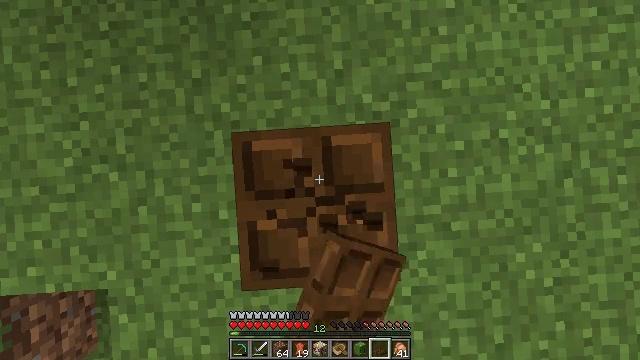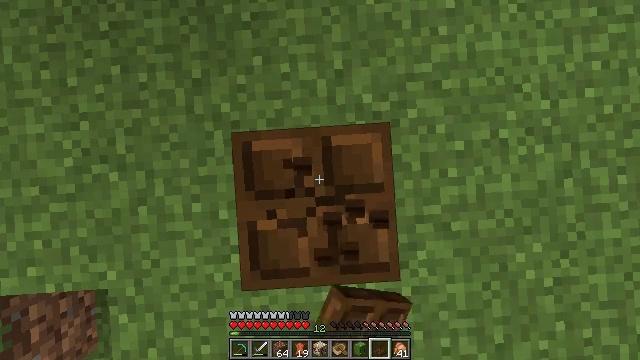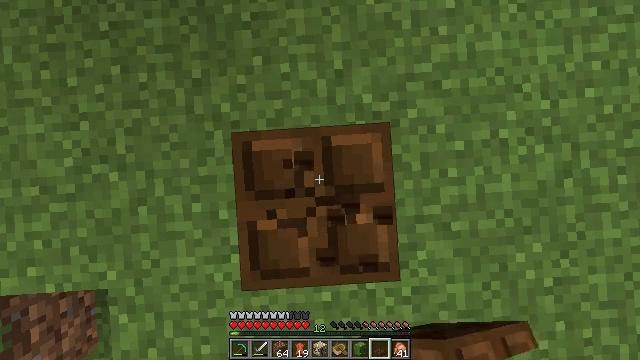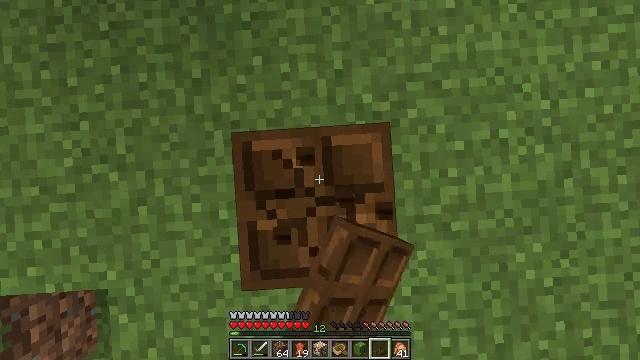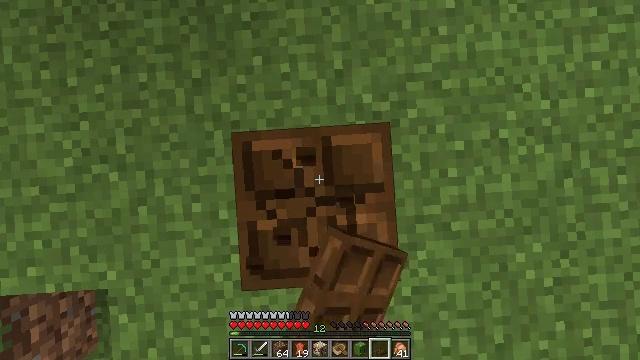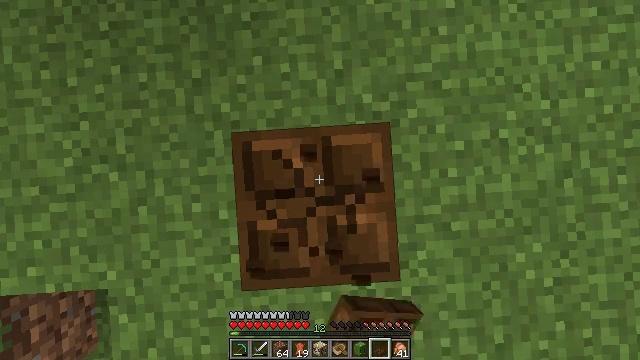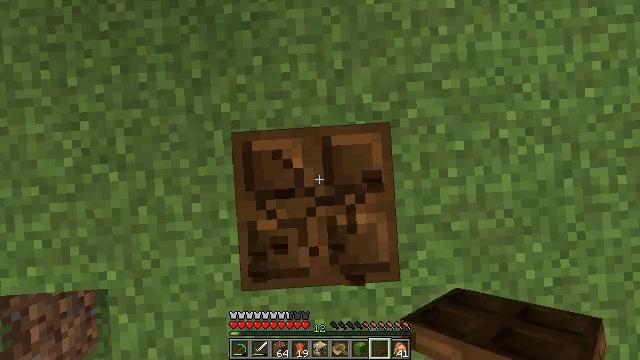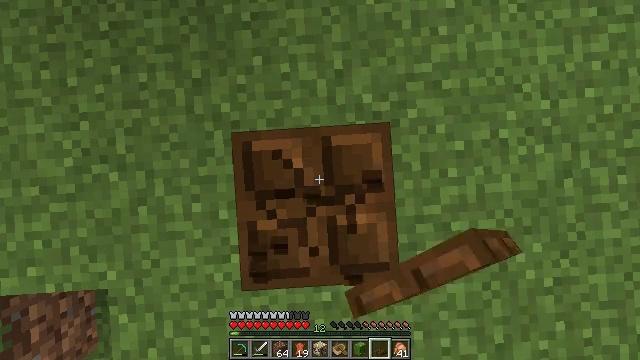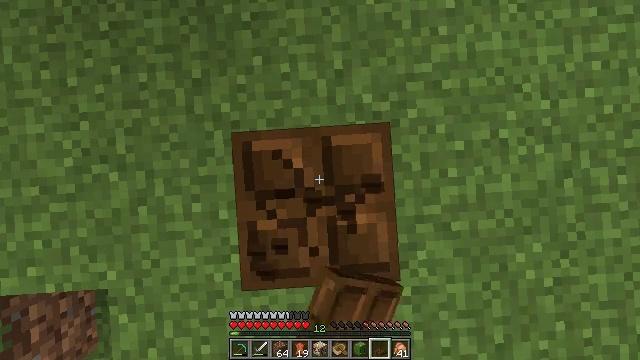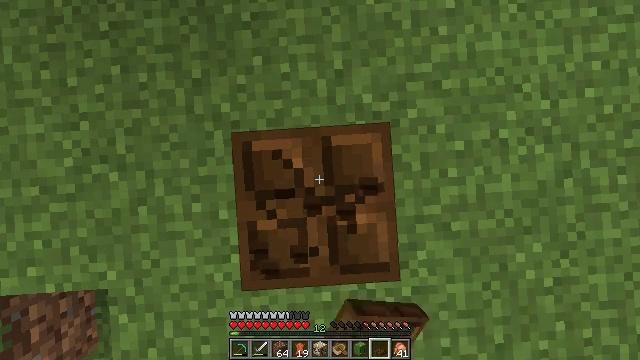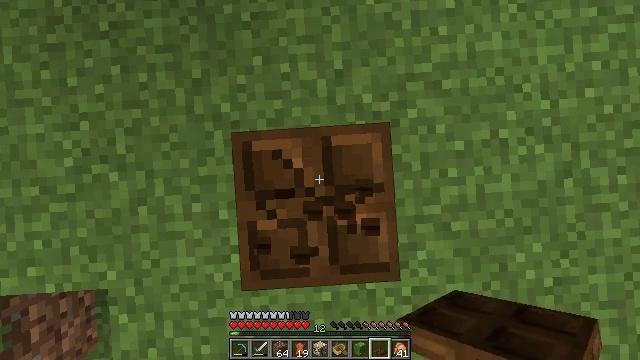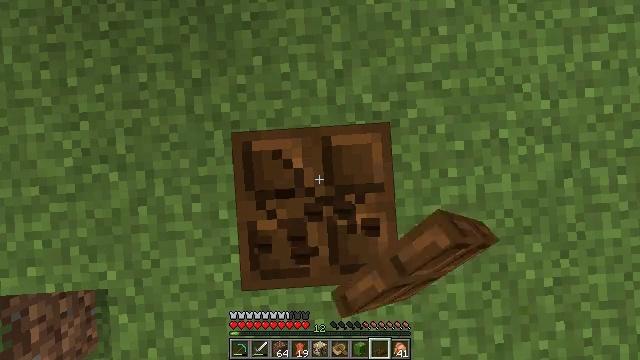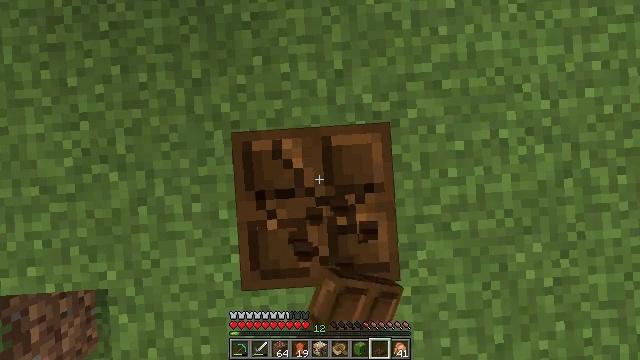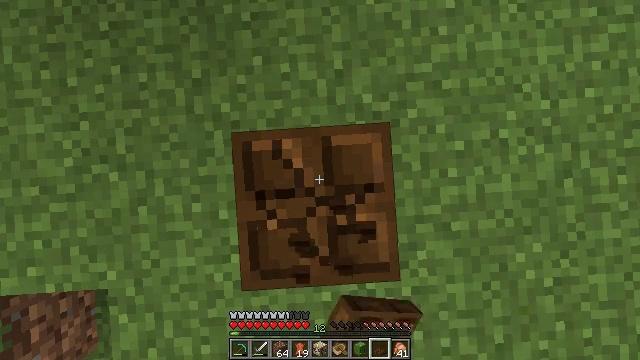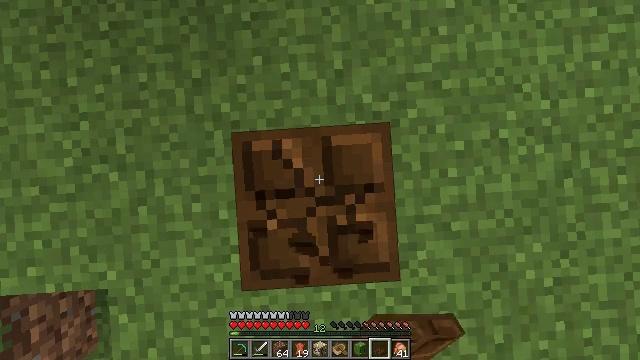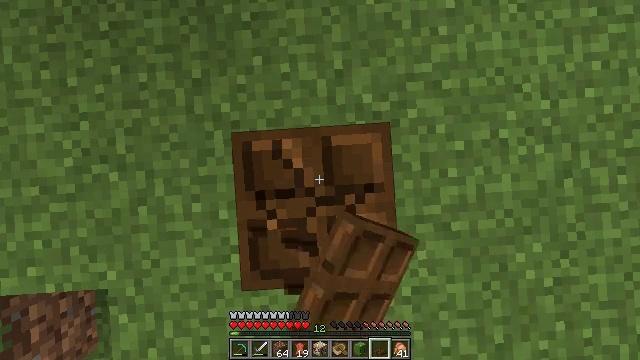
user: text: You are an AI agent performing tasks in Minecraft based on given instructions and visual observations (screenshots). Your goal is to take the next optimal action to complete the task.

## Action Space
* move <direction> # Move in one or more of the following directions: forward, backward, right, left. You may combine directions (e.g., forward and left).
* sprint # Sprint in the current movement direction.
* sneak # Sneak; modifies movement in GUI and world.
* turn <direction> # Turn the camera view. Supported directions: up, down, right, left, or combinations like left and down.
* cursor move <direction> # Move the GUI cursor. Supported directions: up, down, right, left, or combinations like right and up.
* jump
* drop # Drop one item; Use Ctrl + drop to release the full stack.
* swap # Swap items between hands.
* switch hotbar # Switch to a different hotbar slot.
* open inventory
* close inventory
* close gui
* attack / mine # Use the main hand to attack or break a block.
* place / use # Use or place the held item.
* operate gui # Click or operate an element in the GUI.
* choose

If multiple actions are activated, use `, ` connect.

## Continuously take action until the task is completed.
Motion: motion action
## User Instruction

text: Mine the dark oak trapdoor.
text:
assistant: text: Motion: attack / mine
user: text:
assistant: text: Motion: attack / mine
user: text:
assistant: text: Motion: attack / mine
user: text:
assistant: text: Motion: attack / mine
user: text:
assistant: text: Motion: attack / mine
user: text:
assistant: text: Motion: attack / mine
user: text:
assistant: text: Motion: attack / mine
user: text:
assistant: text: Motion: attack / mine
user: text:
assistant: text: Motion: attack / mine
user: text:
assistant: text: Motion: attack / mine
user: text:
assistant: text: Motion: attack / mine
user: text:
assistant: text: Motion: attack / mine
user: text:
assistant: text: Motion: attack / mine
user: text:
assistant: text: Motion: attack / mine
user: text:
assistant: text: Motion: attack / mine
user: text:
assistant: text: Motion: attack / mine
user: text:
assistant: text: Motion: attack / mine
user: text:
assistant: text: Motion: attack / mine
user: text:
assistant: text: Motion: attack / mine
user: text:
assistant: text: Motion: attack / mine
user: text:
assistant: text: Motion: attack / mine
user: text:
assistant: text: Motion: attack / mine
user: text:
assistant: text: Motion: attack / mine
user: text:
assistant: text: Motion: attack / mine
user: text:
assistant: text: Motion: attack / mine
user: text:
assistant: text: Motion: attack / mine
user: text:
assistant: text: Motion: attack / mine
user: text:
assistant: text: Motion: attack / mine
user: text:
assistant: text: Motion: attack / mine
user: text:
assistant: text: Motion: attack / mine